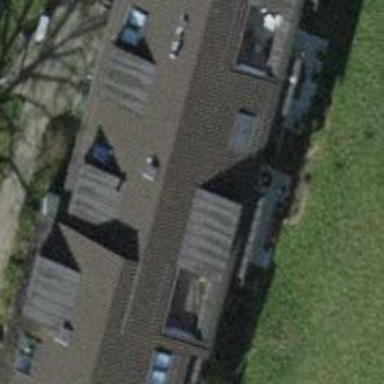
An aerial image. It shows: Image showing building with apartments.